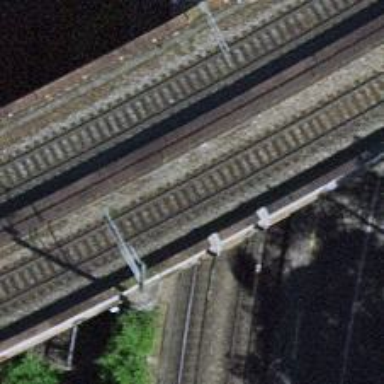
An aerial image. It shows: Single-track railway bridge with electrified contact line.